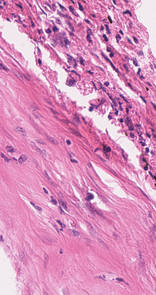
Tumor epithelial tissue: no
Tumor-associated stroma tissue: yes
Normal tissue: no